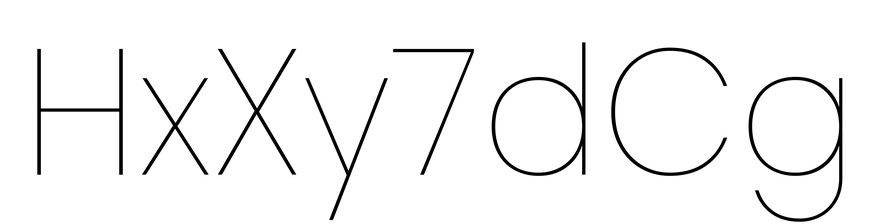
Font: Poppins-Thin